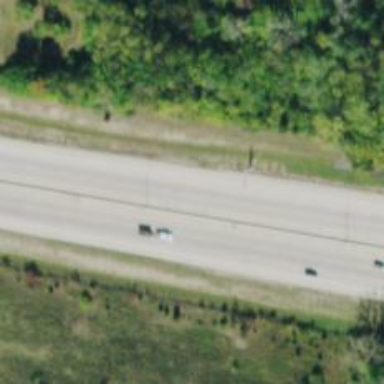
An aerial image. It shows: This image shows trunk highway that functions as expressway.